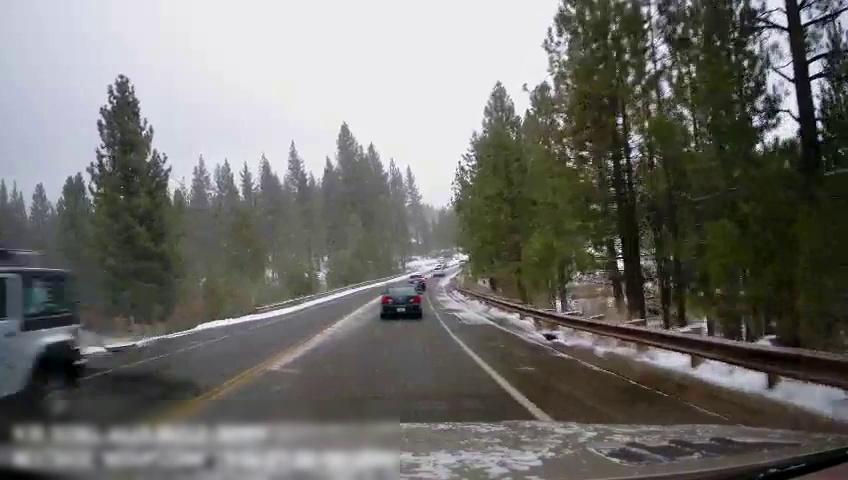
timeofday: Day
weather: Snowy
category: Drivable Space
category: Vehicles | SUV
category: Vehicles | SUV
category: Vehicles | Car
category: Vehicles | Car
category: Lanes | Opposite Lane
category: Lanes | Current Lane
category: Lanes | Opposite Lane
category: Lanes | Current Lane
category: Lanes | Alternate Lane